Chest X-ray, AP view. Patient: 46 years old, sex M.
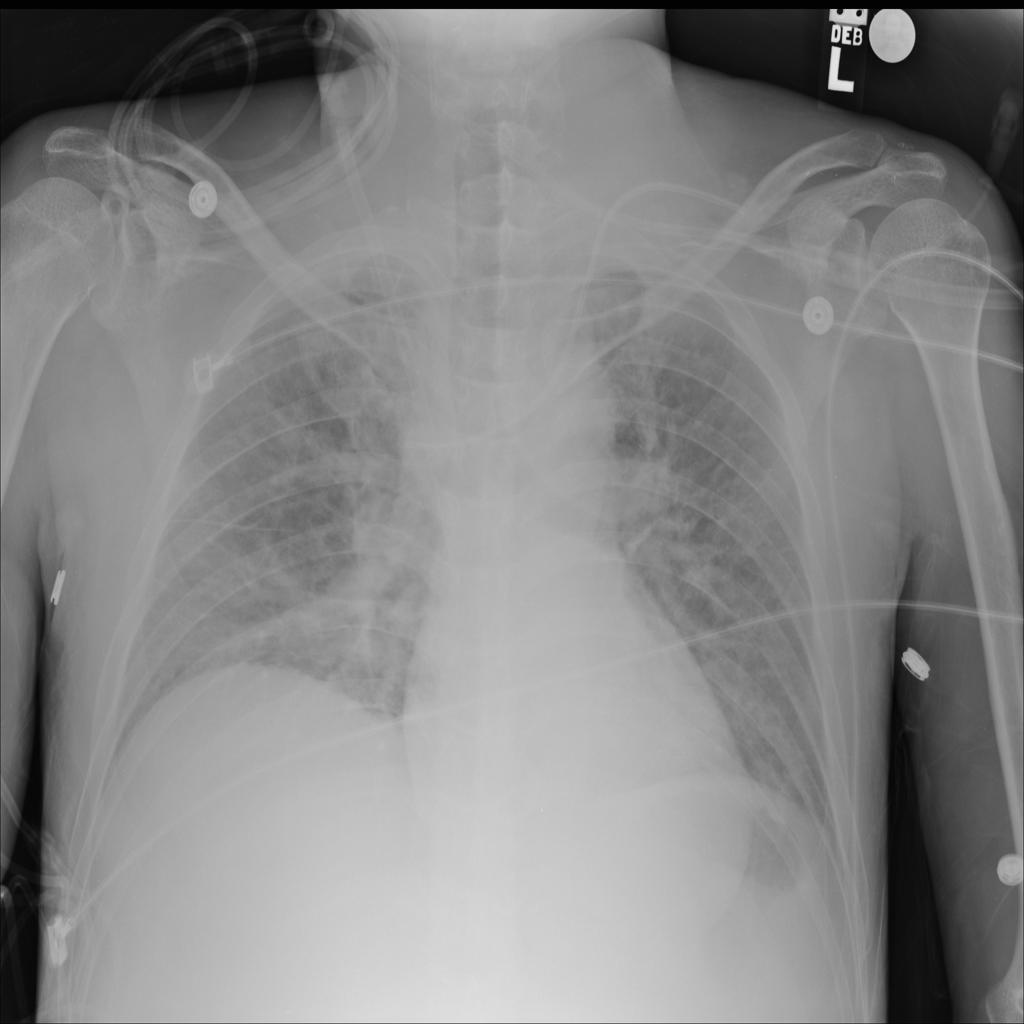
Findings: No Finding